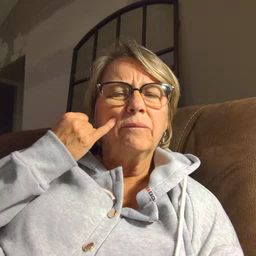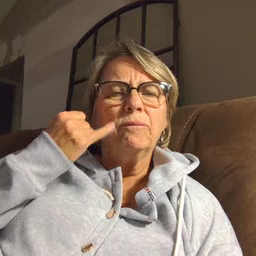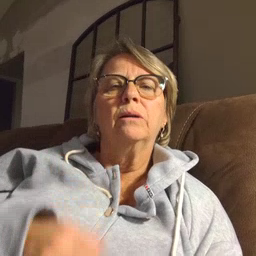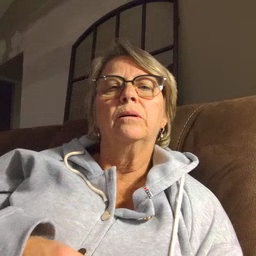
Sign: if